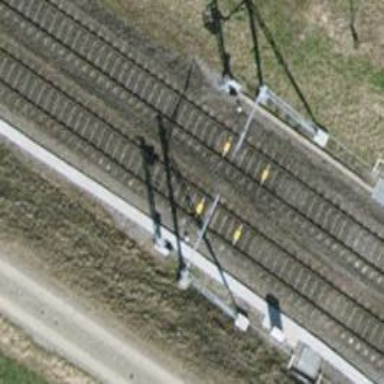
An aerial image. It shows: Railway signal.